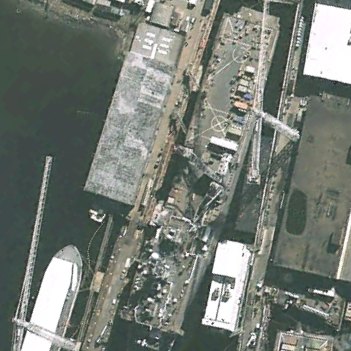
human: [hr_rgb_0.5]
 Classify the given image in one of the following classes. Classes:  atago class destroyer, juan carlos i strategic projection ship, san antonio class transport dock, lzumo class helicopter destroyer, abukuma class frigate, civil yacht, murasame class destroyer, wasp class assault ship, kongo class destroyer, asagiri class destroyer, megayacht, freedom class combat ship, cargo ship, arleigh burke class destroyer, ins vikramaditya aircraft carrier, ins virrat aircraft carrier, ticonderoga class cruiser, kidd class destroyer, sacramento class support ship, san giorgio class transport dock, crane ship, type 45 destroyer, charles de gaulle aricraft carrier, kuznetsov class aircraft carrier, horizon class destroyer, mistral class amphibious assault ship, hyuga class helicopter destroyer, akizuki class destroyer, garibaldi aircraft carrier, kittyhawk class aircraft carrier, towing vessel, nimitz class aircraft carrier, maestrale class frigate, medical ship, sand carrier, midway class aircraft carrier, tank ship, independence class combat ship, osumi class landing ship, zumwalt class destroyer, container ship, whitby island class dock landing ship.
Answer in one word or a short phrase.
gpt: Whitby Island class dock landing ship